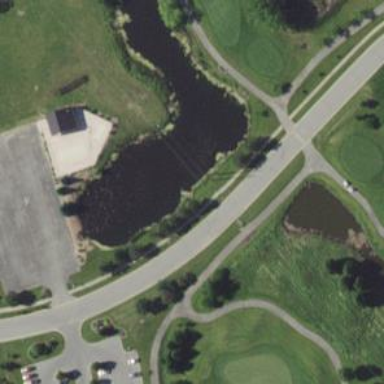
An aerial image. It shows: Service road used as golf cart path.